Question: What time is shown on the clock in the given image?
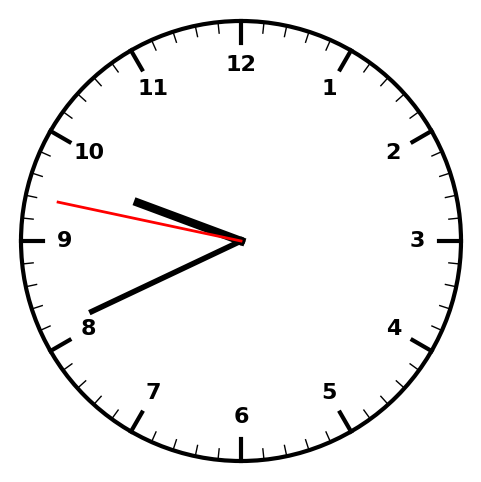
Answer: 09:40:47